Question: This is myFirstApp in titanium but its not showing me content Assist
So please give me right suggestion so i can work with better in titanium.
---

---
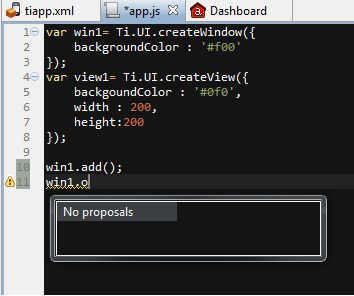
Answer: I have not selected yet Titanium SDk which is
If you right click on a project, select "Properties" and then "Project Build Path," what SDK file is selected there?
<URL>